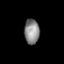
Tissue: prostate
Cell type: Epithelial cells
Senescence score: 0.314
Nuclear area (px): 368
Mean DAPI intensity: 136.557